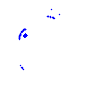
Particle: proton